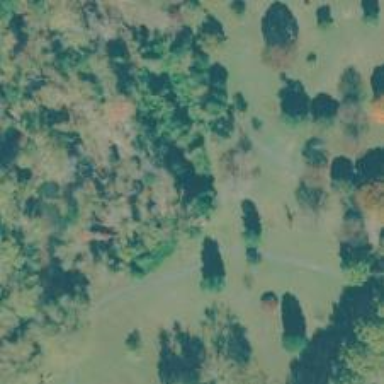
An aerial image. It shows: Disc golf hole.